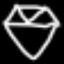
Label: diamond